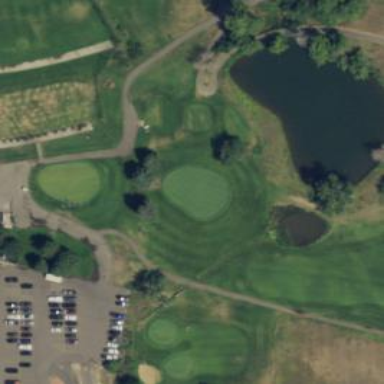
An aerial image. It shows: Water hazard in golf course. The hazard is natural water feature.